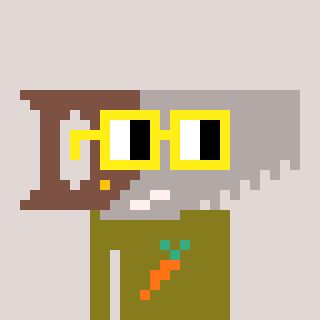
a pixel art character with square yellow glasses, a saw-shaped head and a gunk-colored body on a warm background